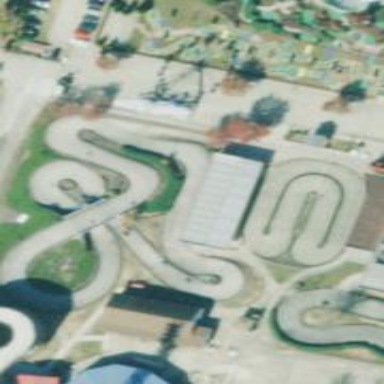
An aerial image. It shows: Karting raceway for sports activities.